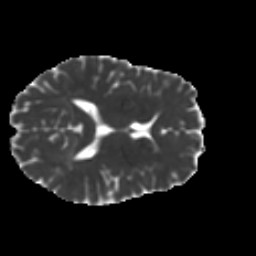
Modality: MD
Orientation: axial
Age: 32
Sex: male
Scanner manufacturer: ge
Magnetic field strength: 3 T
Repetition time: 7.8 s
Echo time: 0.0607 s